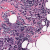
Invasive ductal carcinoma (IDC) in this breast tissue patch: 1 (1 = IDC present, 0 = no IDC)